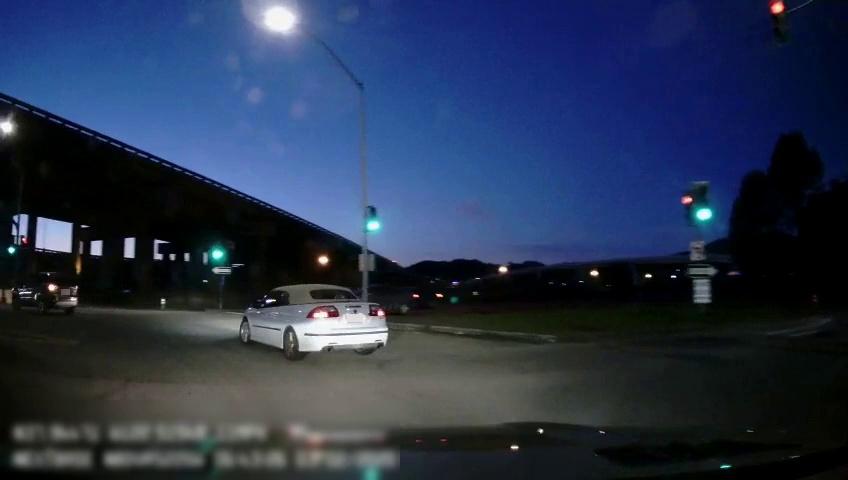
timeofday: Night
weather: Other
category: Drivable Space
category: Vehicles | Car
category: Vehicles | Car
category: Vehicles | SUV
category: Traffic | Lights
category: Traffic | Lights
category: Traffic | Signs
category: Traffic | Lights
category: Traffic | Lights
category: Traffic | Signs
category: Traffic | Signs
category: Traffic | Lights
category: Traffic | Lights
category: Traffic | Lights